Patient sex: M
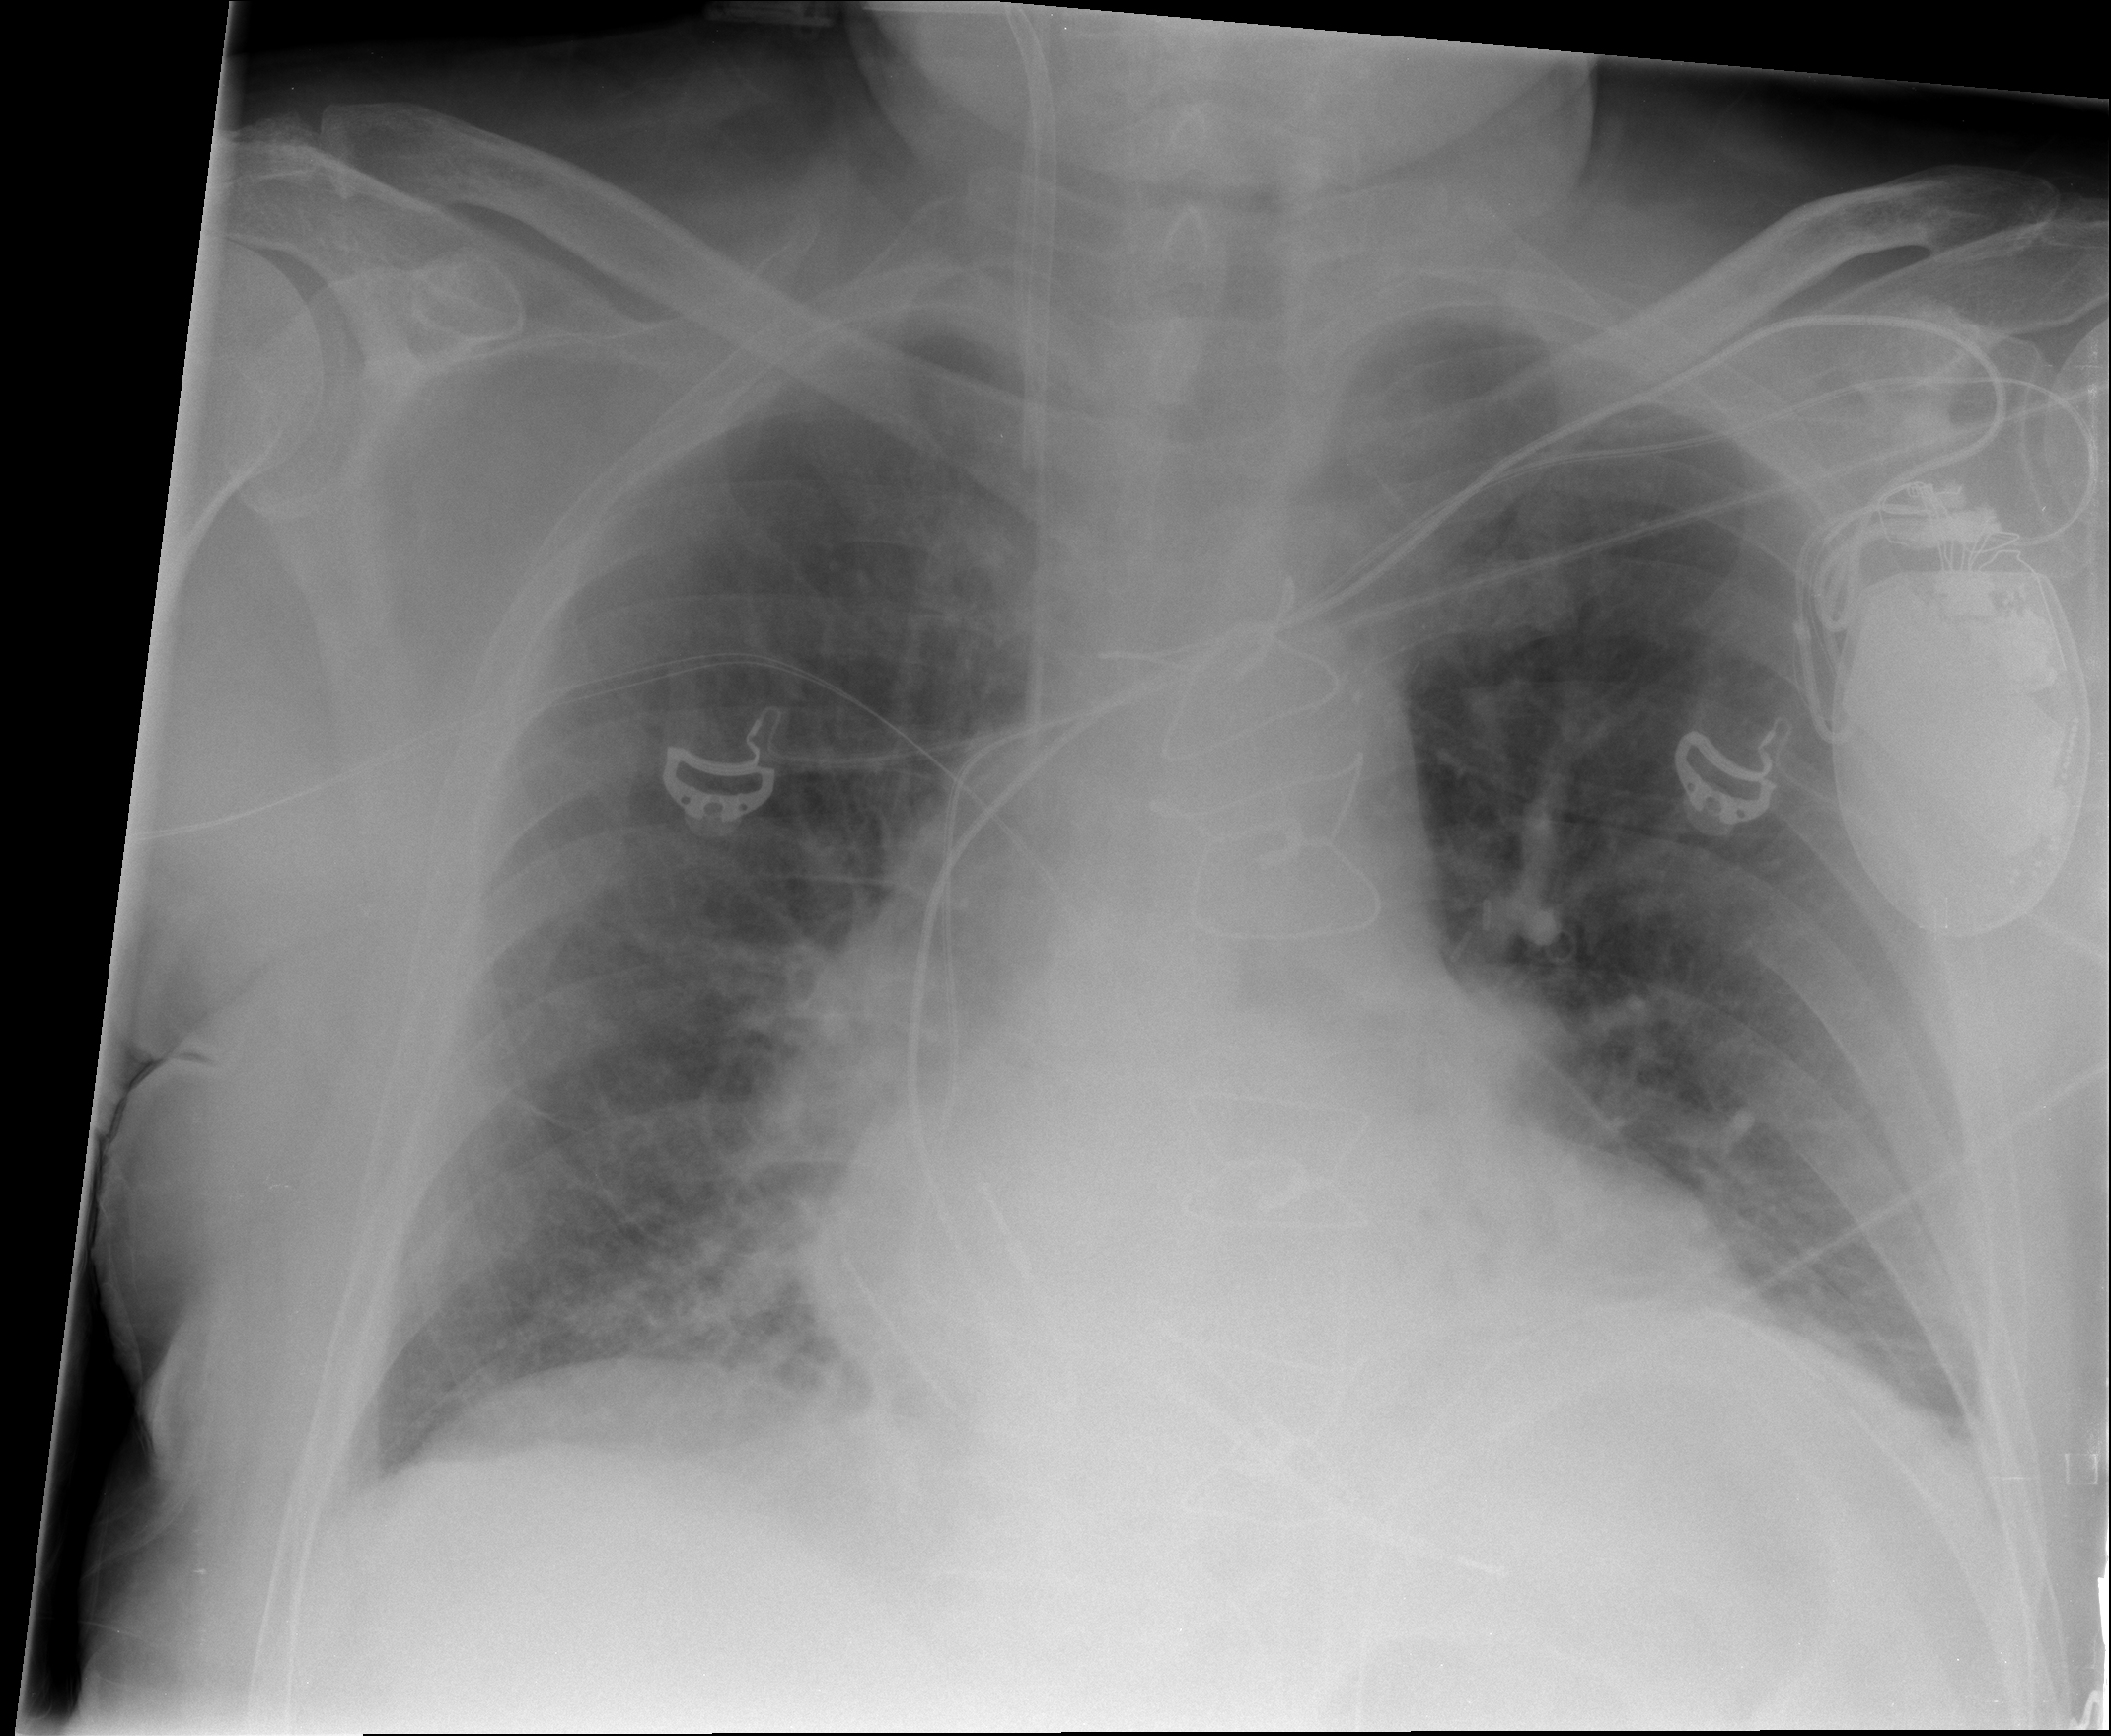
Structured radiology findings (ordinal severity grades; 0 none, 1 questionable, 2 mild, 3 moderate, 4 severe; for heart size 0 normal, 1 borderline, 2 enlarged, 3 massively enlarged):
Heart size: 1
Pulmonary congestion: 2
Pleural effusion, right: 0
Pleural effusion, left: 1
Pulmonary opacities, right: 2
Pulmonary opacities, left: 0
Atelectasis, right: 2
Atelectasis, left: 2